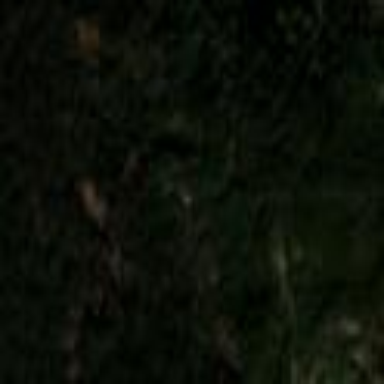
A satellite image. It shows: Forest area.